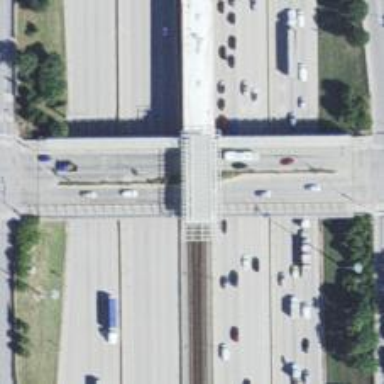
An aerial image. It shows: Viaduct bridge crossing over asphalt secondary road.